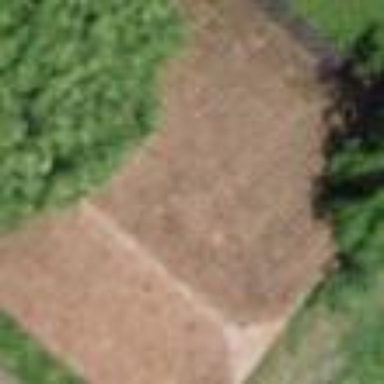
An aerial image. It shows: Rural barn.